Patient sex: M
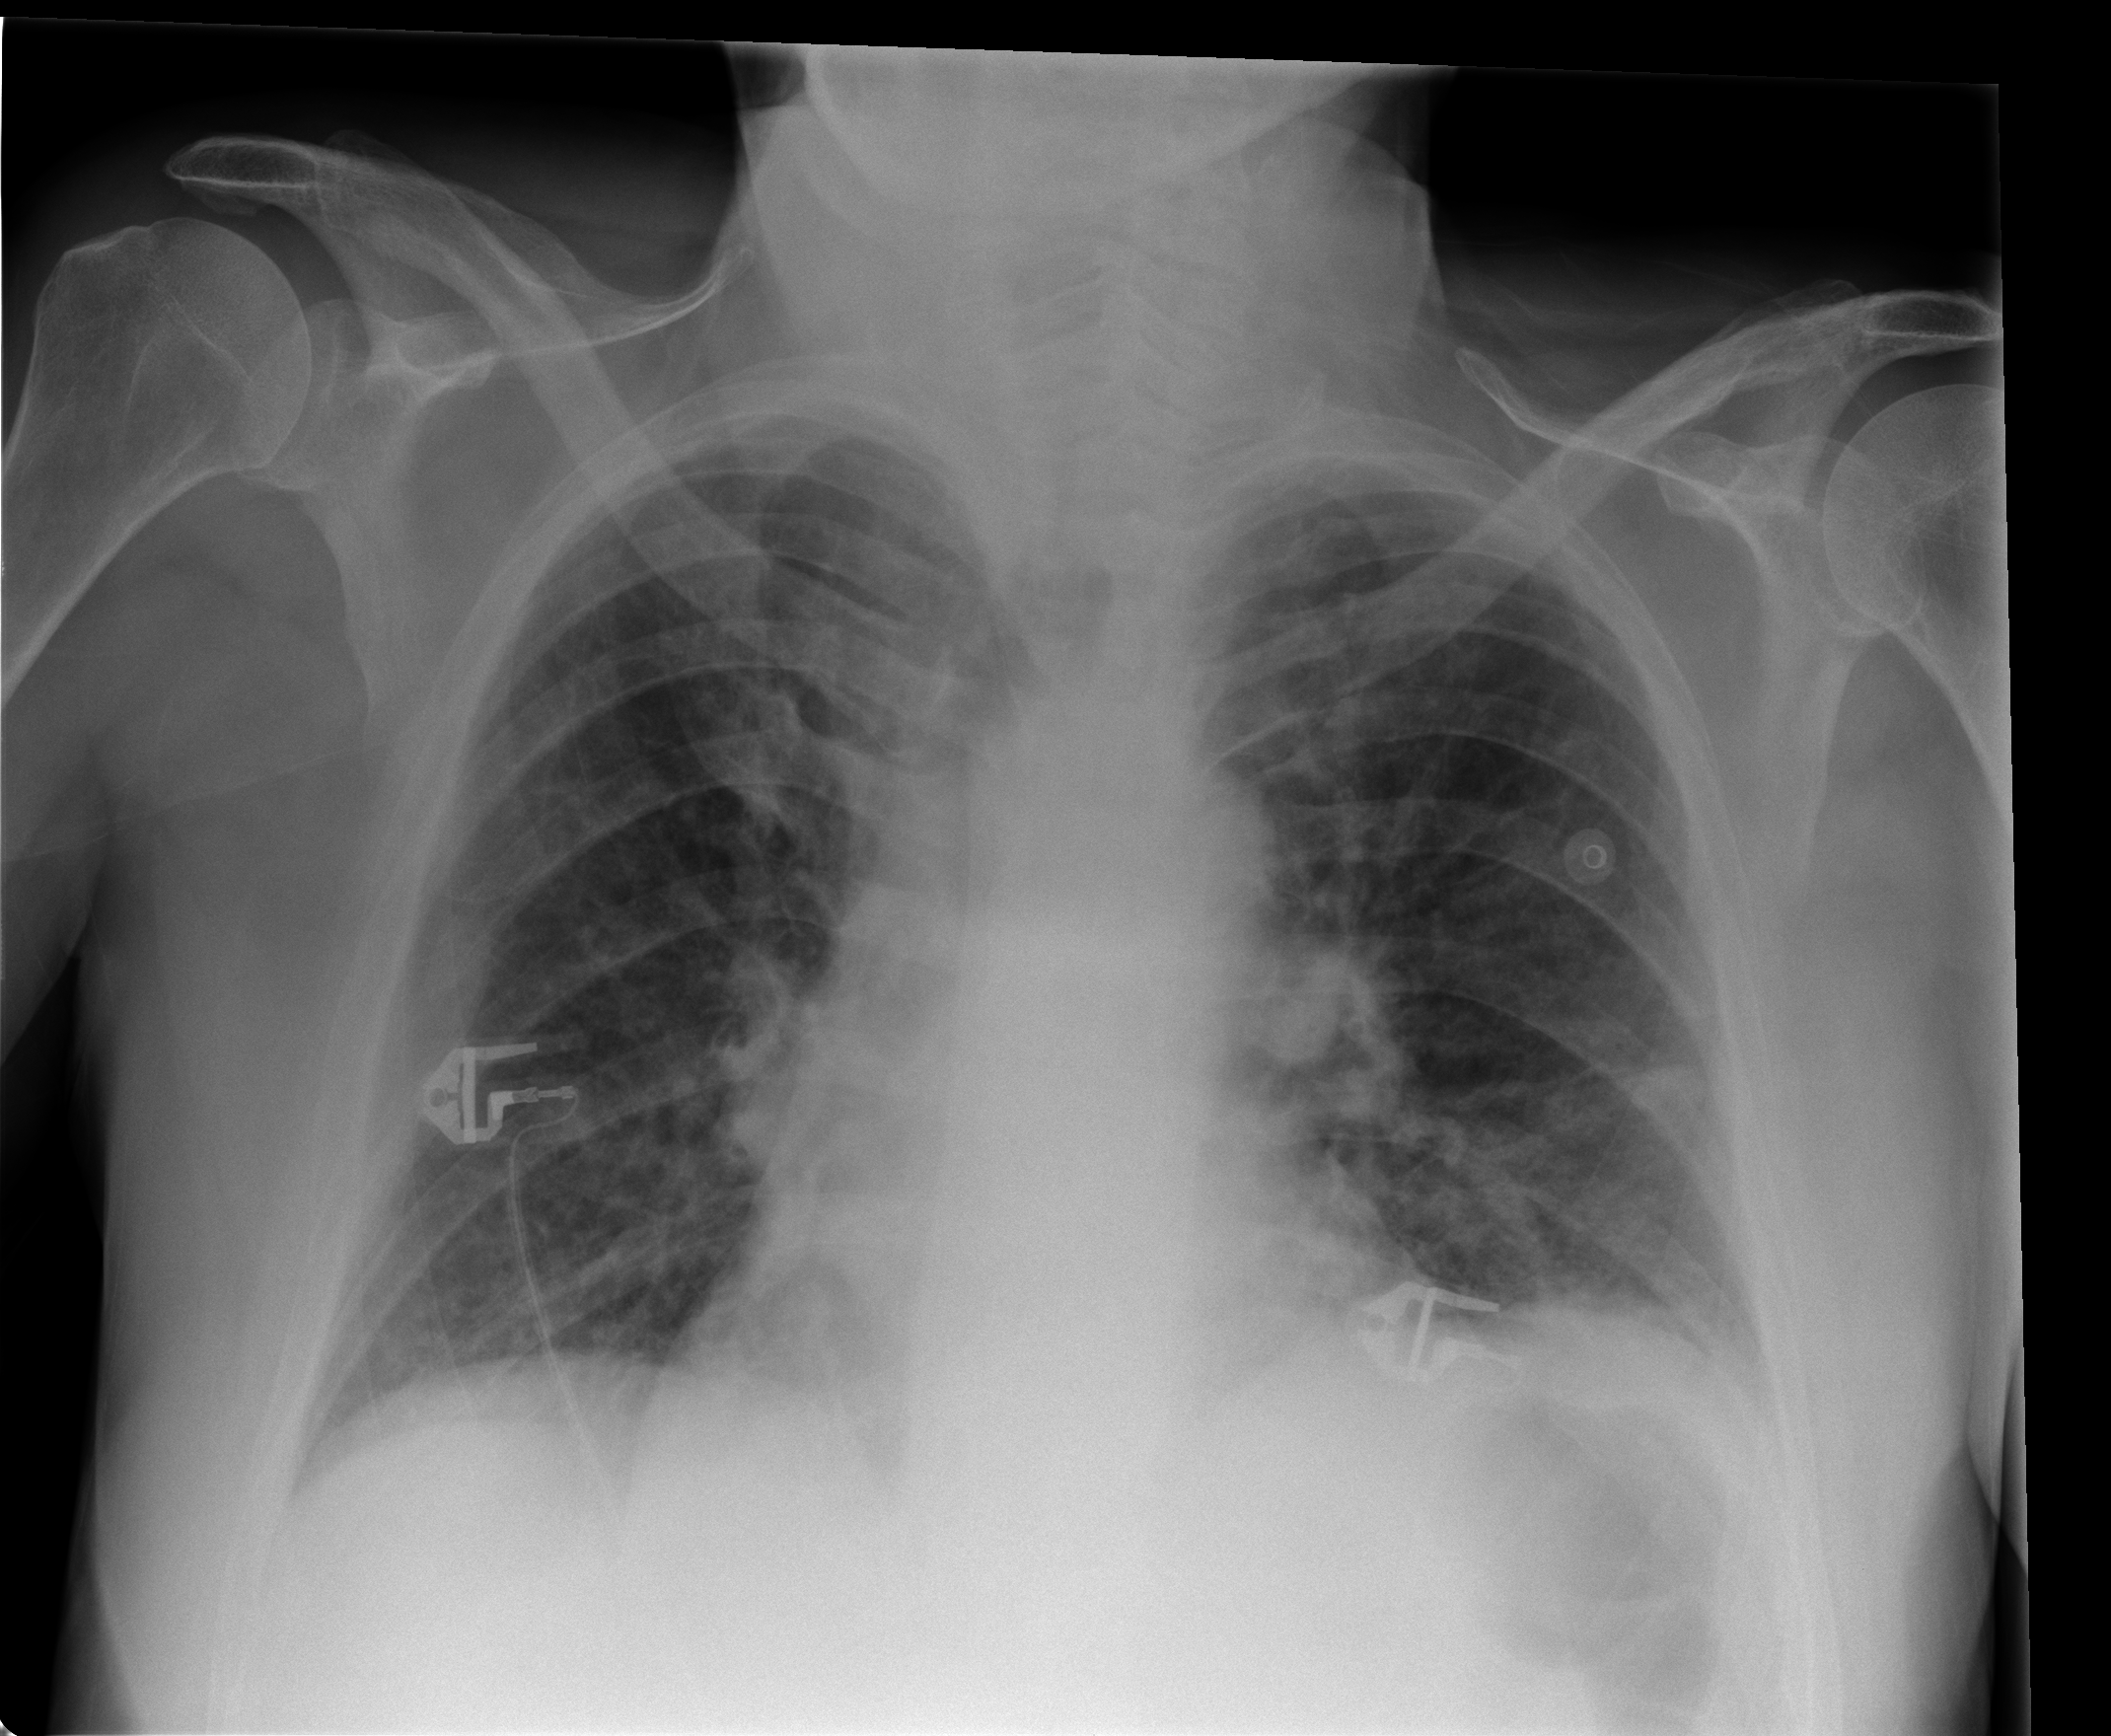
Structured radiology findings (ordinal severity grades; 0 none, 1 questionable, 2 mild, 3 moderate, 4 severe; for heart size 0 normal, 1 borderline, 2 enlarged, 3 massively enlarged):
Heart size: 2
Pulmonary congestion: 1
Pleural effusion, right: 0
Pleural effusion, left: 0
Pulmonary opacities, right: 0
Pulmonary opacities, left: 0
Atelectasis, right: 1
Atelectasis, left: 1